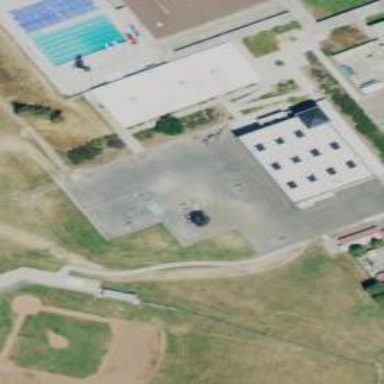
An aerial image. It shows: Asphalt schoolyard for leisure land.